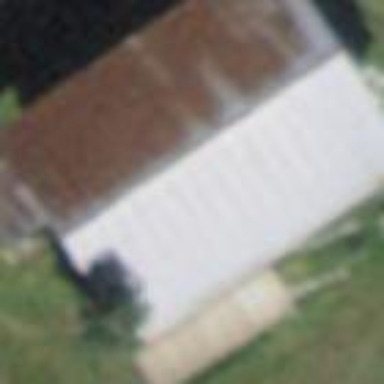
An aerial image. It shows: Rural barn.